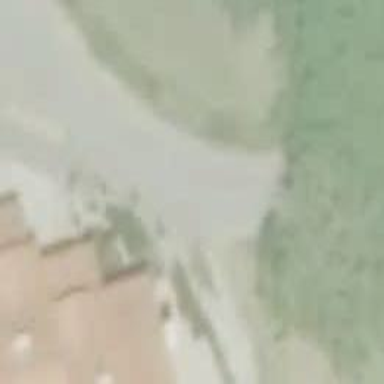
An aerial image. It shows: Residential road with concrete surface.